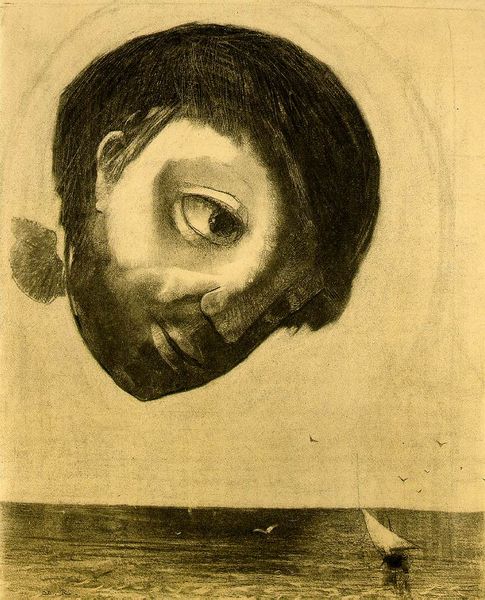
Titel: Der Wächter des Meeres
Künstler: Odilon Redon
Standort: Chicago (Illinois)
Institution: The Art Institute of Chicago
Schlagwörter: dunkel, flügel, gemälde, gott, himmel, kopf, mann, meer, schatten, vogel, wasser, weiß, gelb, see, grau, hell, licht, mund, nase, ohr, schwarz, skizze, stirn, symbol, zeichnung, blick, beige, expressionismus, hochformat, malerei, bart, augen, gesicht, vollbart, bild, bildnis, portrait, porträt, schauen, horizont, vögel, wind, gewässer, sonne, auge, haare, kinn, lippen, boot, fliegen, kreis, engel, schiff, segel, segelboot, wellen, papier, segelschiff, abstrakt, grafik, sepia, luft, möven, möwe, möwen, wange, augenbraue, surreal, surrealismus, ozean, kohle, schweben, möve, tauben, groß, schwarzweiss, druckgrafik, radierung, bleistift, kohlezeichnung, pupille, jüngling, heiligenschein, leben, halbprofil, jesus, schatte, chagall, geist, surrealistisch, kohlestift, graphit, wimpeln, bott, irreal, agen, herabschauen, dreitagebart, große augen, graphitzeichnung, mürchen, opr, booot, herabblicken, gor, gorr